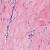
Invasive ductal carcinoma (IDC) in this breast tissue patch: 0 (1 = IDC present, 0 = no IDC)